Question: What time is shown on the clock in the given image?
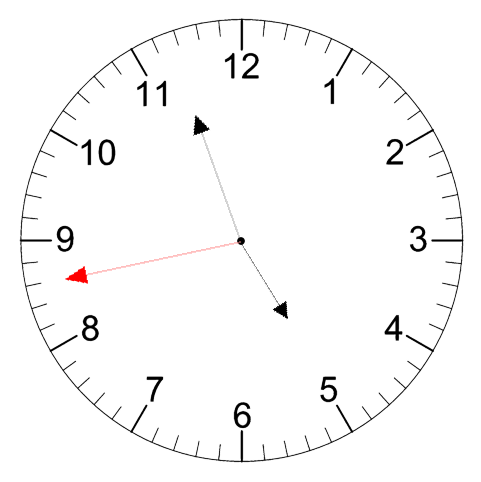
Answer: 04:56:43